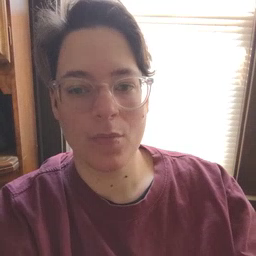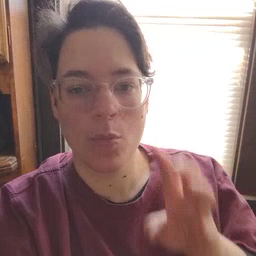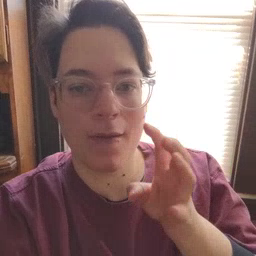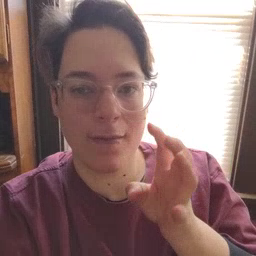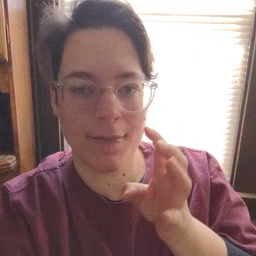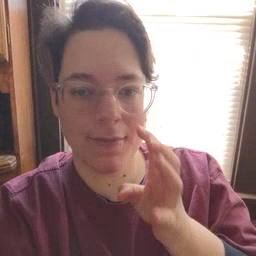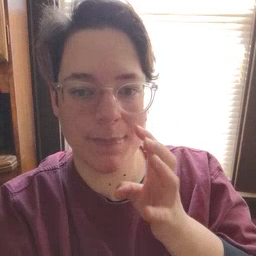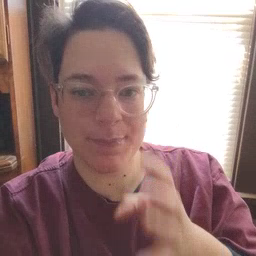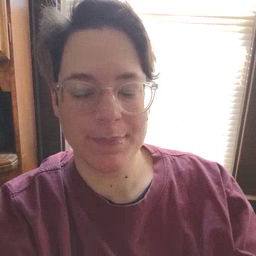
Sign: cry